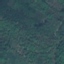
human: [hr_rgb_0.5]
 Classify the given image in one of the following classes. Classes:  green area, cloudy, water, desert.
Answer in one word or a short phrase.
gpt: green area